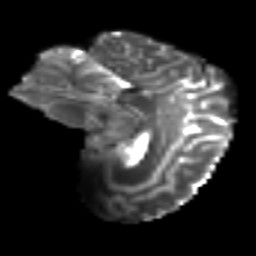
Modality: T2w
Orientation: sagittal
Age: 33
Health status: ill
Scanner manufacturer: philips
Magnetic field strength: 3 T
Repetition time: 9 s
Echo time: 0.127 s